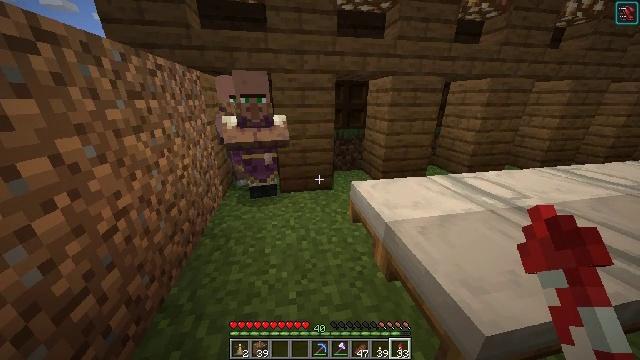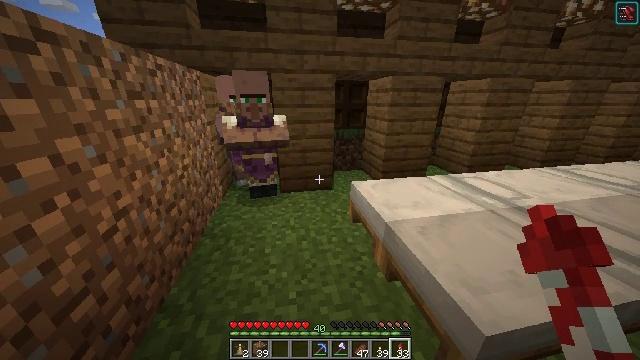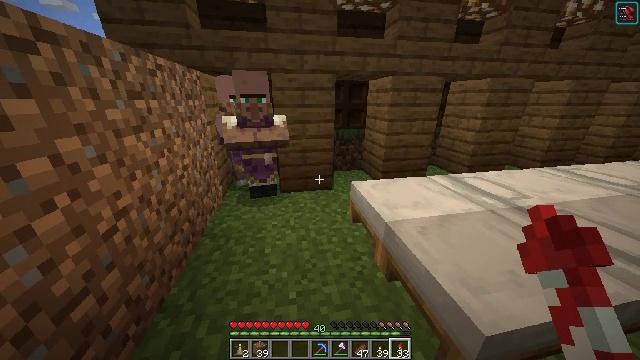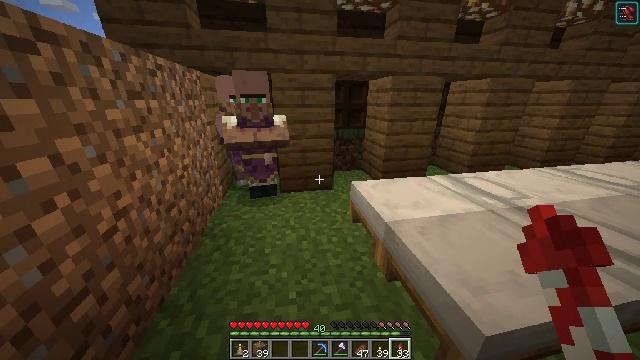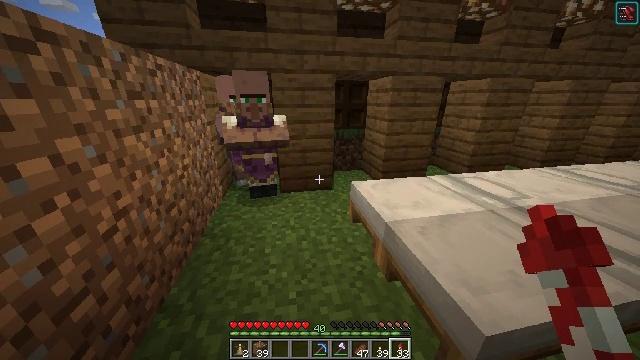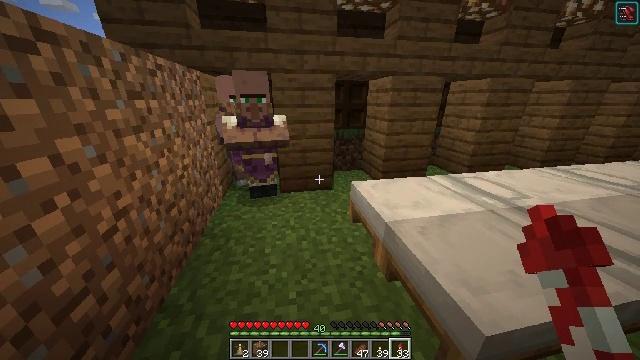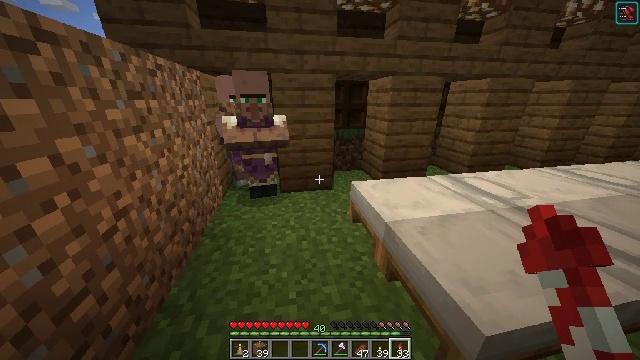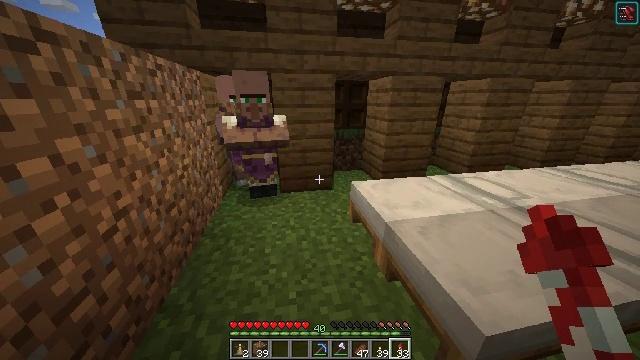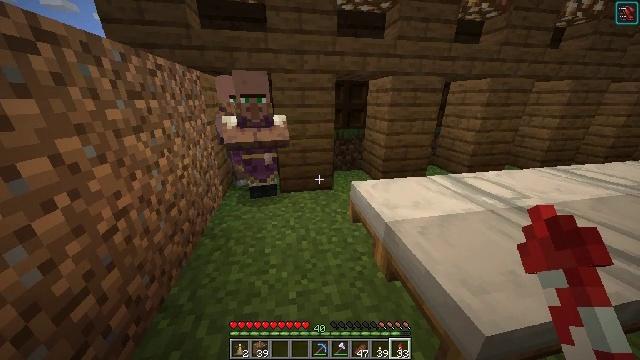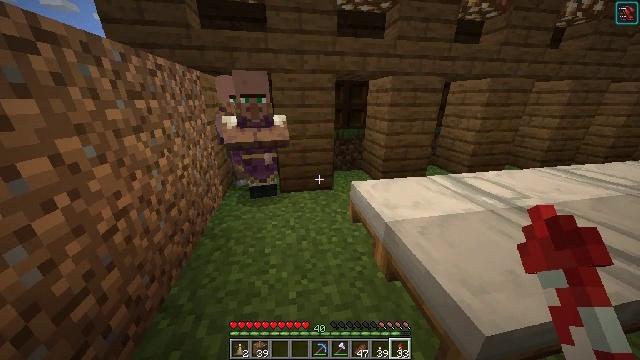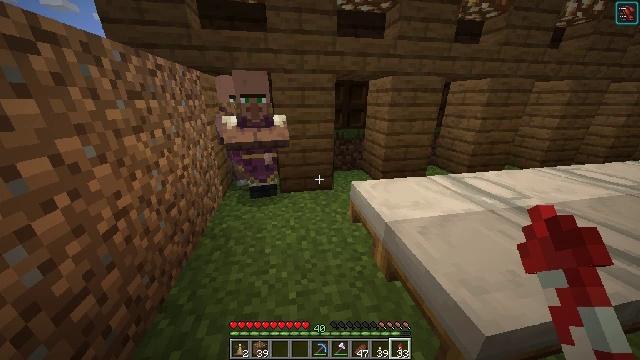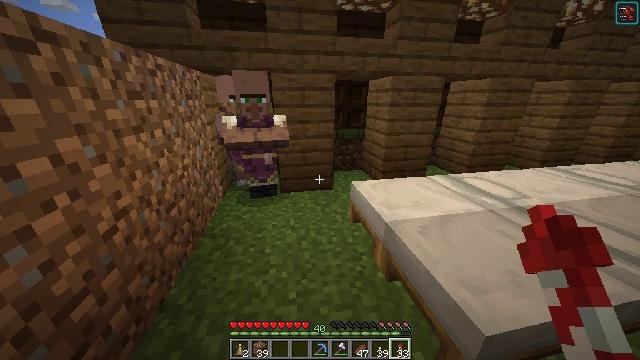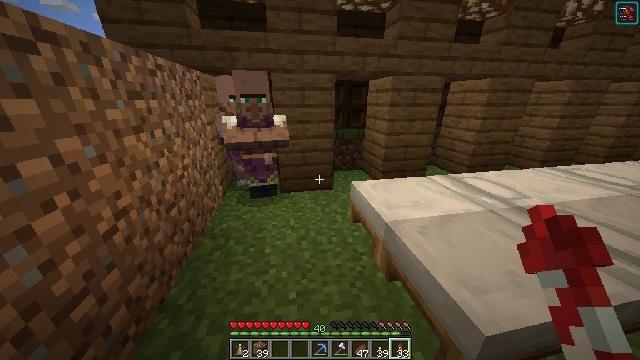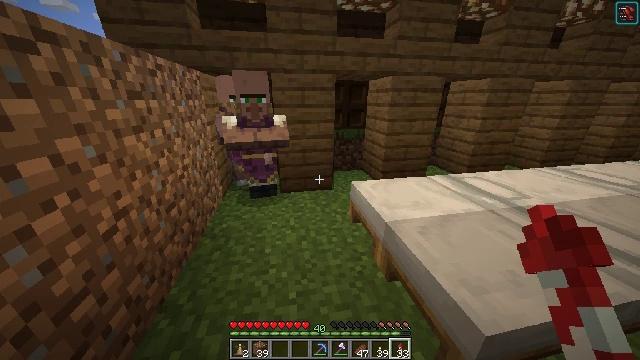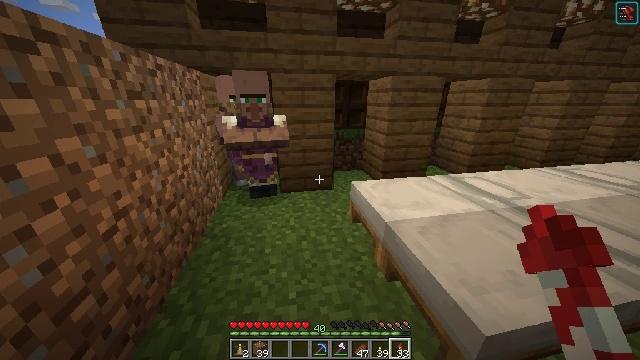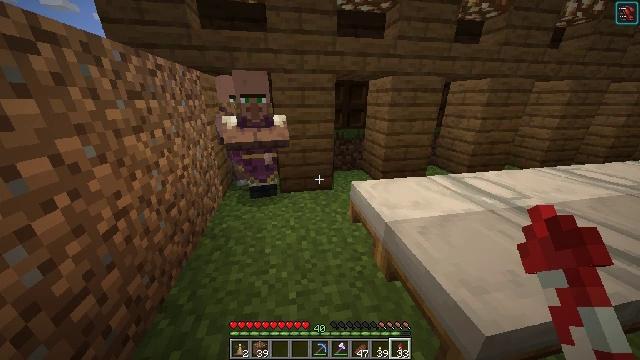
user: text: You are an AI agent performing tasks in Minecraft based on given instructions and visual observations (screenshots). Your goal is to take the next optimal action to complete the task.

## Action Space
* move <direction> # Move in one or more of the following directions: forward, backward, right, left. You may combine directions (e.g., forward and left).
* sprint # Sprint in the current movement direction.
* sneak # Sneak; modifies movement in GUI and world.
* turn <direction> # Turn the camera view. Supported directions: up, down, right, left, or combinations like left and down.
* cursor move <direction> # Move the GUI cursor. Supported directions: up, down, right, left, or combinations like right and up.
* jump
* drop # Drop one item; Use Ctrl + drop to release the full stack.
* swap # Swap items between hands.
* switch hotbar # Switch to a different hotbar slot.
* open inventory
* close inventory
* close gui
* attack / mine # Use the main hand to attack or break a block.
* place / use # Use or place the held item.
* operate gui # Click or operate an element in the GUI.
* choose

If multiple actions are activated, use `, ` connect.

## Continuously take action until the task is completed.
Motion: motion action
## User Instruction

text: Retrieve the brewing stand by breaking it.
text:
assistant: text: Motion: no_op
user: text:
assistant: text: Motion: no_op
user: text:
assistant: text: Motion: no_op
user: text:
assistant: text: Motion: no_op
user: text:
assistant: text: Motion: no_op
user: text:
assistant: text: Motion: no_op
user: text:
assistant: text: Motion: no_op
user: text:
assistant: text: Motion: no_op
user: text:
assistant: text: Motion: no_op
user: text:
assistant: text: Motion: no_op
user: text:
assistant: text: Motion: no_op
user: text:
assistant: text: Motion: no_op
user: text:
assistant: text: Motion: no_op
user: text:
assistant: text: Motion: no_op
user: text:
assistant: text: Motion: no_op
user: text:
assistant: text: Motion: no_op
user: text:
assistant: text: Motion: no_op
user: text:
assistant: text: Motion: no_op
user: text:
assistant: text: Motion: no_op
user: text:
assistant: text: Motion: no_op
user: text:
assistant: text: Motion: no_op
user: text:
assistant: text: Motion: no_op
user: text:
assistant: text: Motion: no_op
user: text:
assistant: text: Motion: no_op
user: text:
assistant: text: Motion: no_op
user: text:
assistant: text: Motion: no_op
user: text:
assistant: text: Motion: no_op
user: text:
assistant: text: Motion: no_op
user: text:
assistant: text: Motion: no_op
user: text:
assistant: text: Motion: no_op